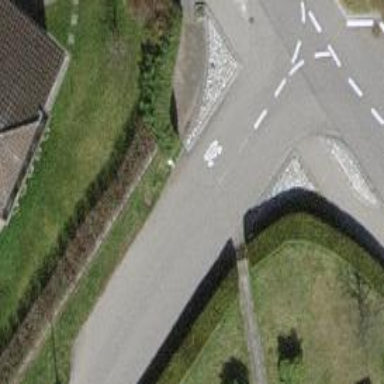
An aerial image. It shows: Hedge acting as barrier.